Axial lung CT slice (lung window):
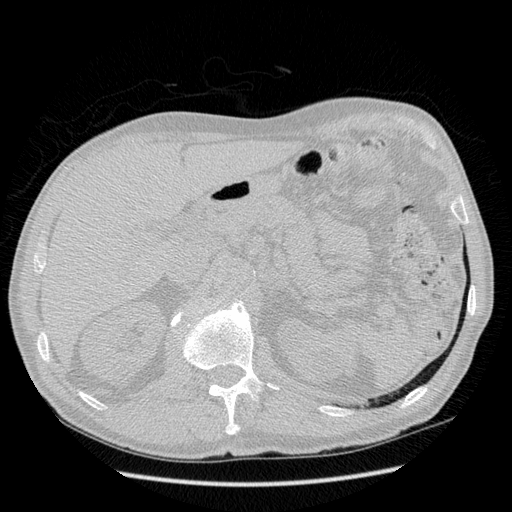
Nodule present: no